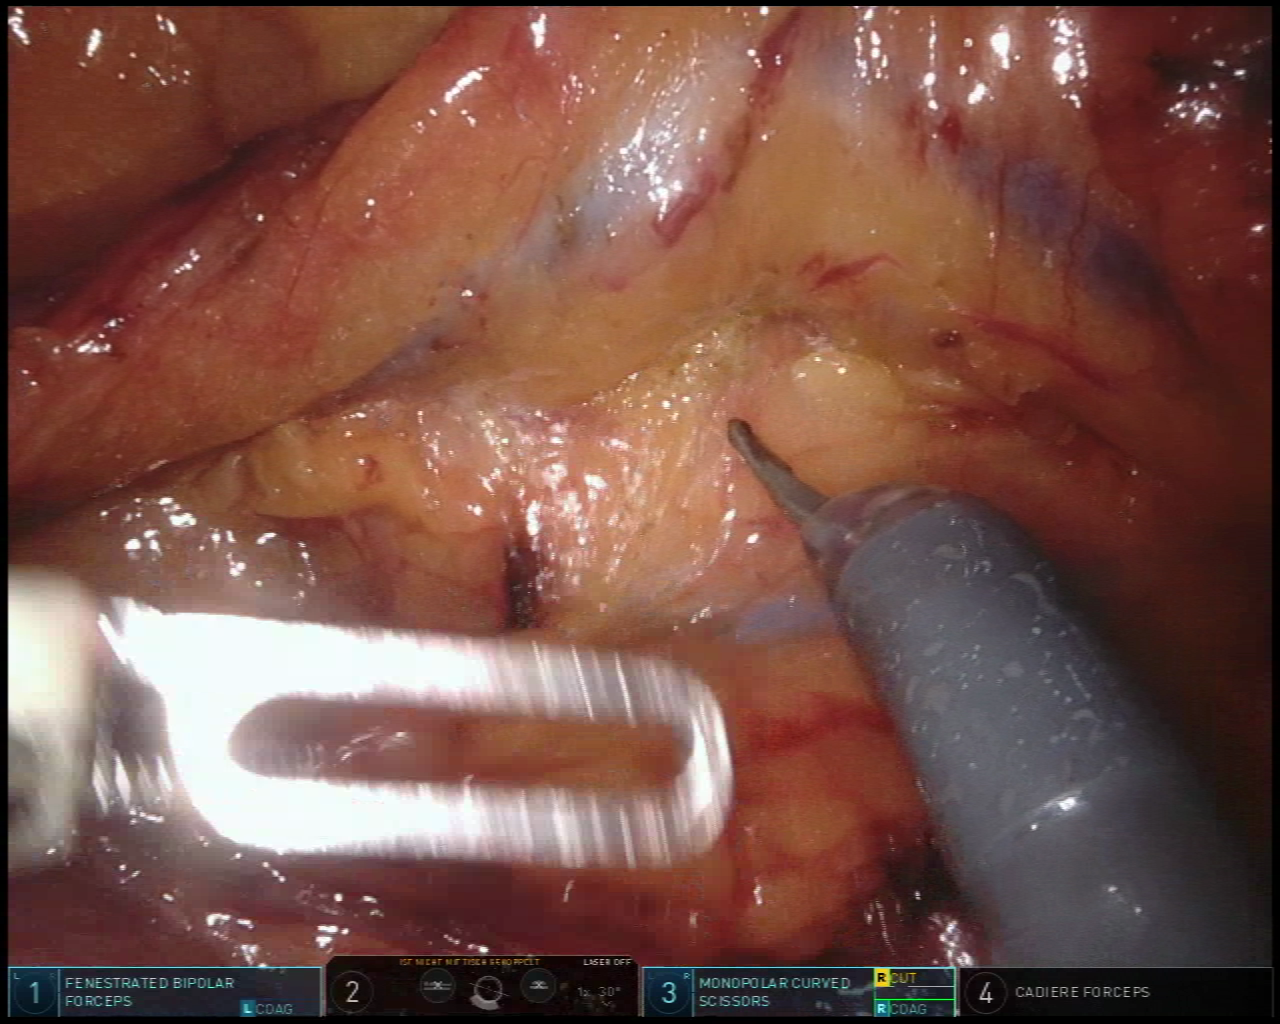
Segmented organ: intestinal_veins
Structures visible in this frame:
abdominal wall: no
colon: no
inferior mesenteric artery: no
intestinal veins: yes
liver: no
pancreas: no
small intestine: no
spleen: no
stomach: no
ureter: no
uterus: no
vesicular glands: no